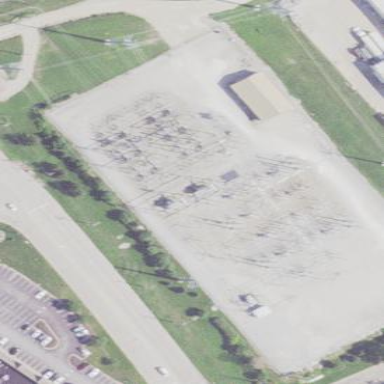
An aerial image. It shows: Power substation.